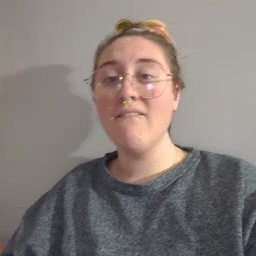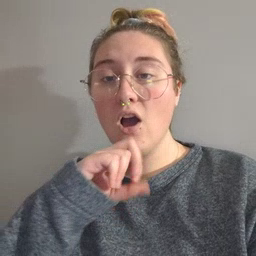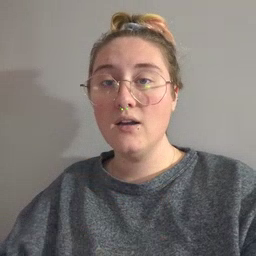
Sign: frog